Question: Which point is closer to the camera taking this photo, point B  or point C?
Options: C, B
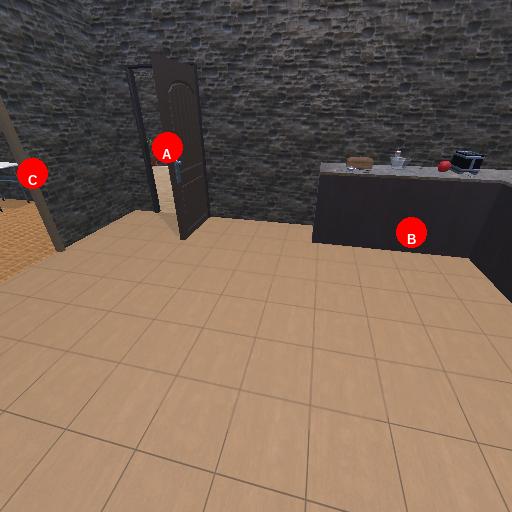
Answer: C